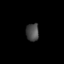
Tissue: skin
Cell type: Others
Senescence score: 0.6895
Nuclear area (px): 218
Mean DAPI intensity: 75.248